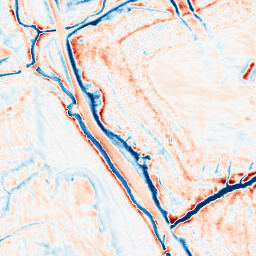
Category: edge_preserving
Decomposition family: guided
Decomposition parameters: radius: 4
eps: 0.1
Upsampling method: sinc_blackman
Upsampling parameters: scale: 2
kernel_size: 8
Upsampling scale: 2